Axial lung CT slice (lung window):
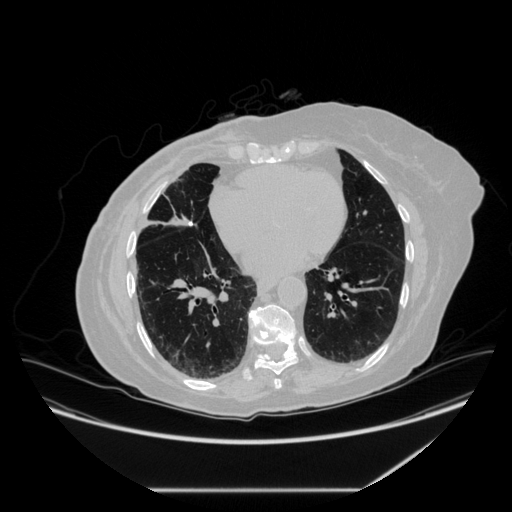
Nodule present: no